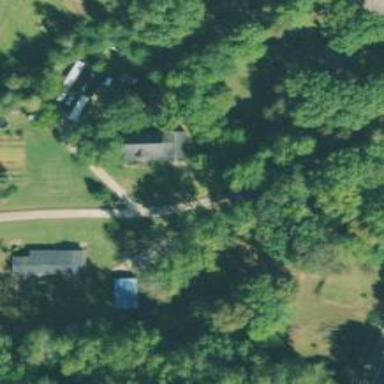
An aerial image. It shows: Driveway leading to service road.